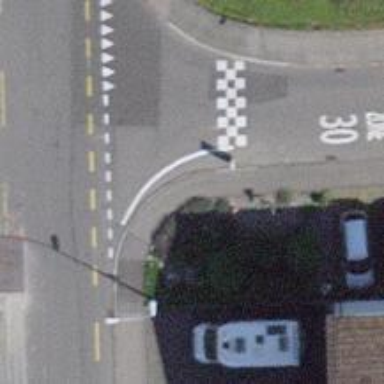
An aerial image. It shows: Kerb barrier.